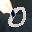
Label: 0